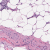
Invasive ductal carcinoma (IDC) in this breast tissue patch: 0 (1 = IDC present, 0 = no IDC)